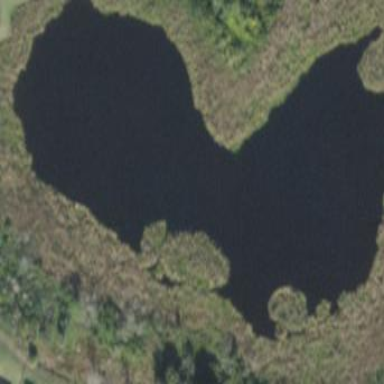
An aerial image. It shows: Peaceful pond surrounded by nature.